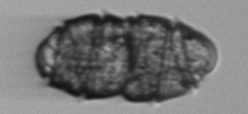
Label: Margalefidinium